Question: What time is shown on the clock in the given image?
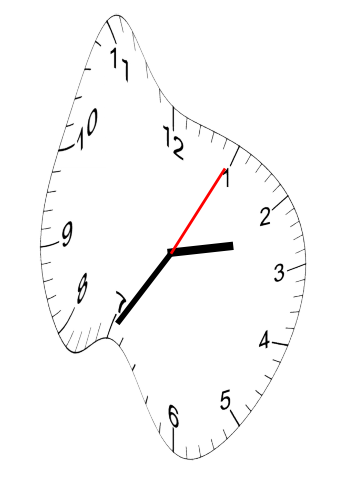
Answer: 02:35:05